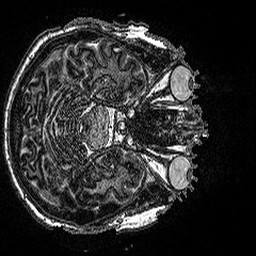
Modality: MP2RAGE
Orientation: axial
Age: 62
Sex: male
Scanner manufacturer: siemens
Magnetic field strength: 3 T
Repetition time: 5 s
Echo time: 0.00298 s